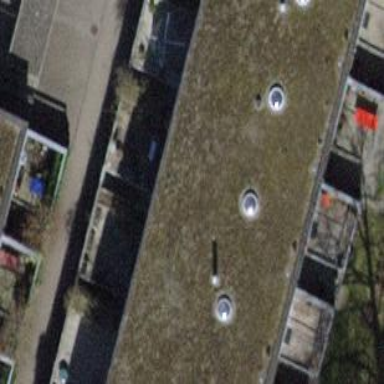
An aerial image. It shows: Building with flat roof.